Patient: sex F, age 70
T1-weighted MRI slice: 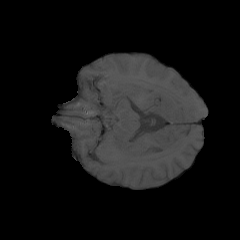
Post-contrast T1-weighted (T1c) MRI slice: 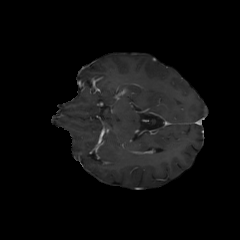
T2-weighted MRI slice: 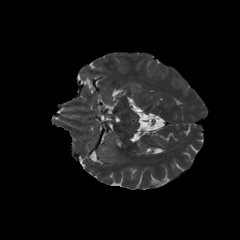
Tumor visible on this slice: yes
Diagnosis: Glioblastoma, IDH-wildtype
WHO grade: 4